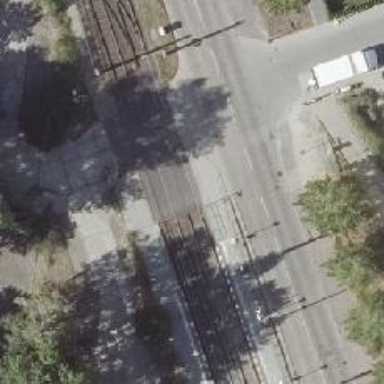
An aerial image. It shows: Uncontrolled tram crossing.